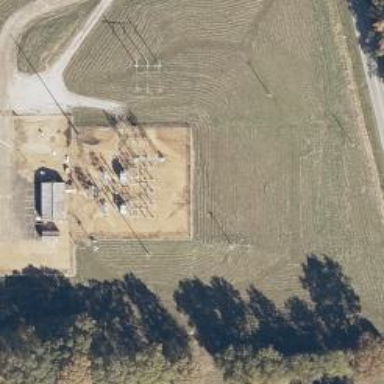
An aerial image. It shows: Industrial power substation enclosed by fence.